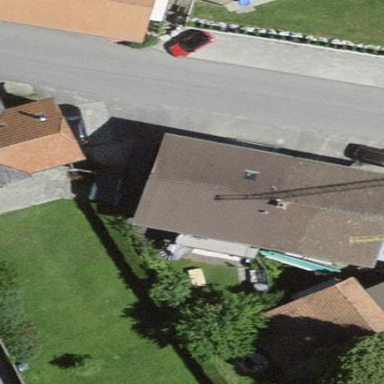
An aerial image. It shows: Residential building with red gabled roof.